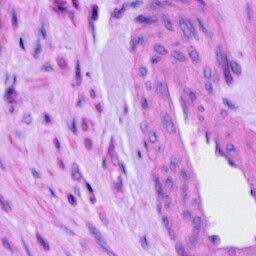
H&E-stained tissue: Cervix